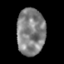
Tissue: skin
Cell type: Epithelial cells
Senescence score: 0.2875
Nuclear area (px): 1291
Mean DAPI intensity: 130.014